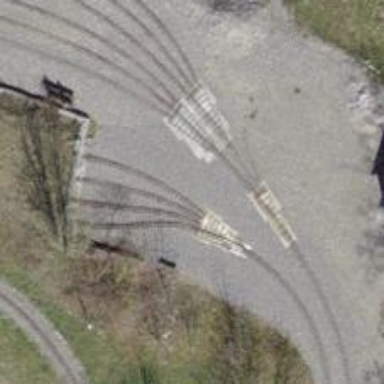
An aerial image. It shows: Miniature railway situated in yard.